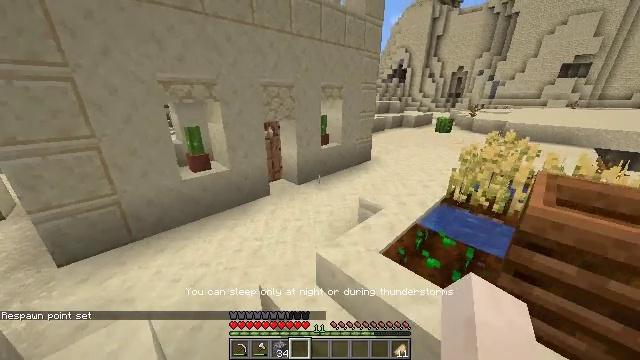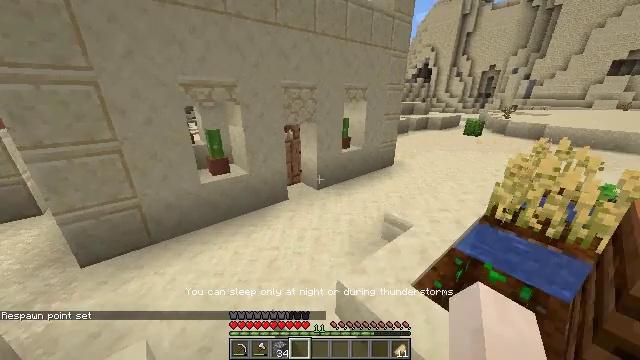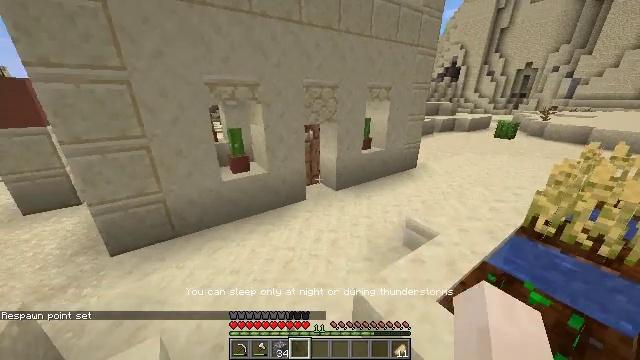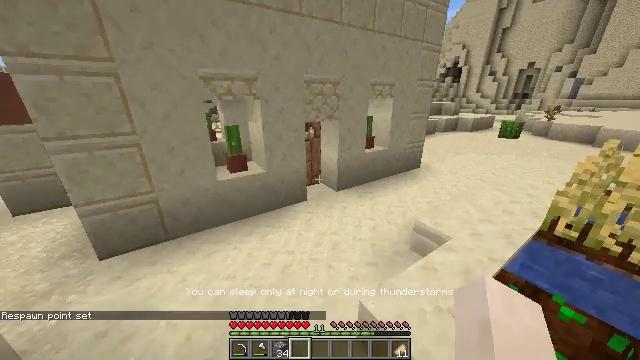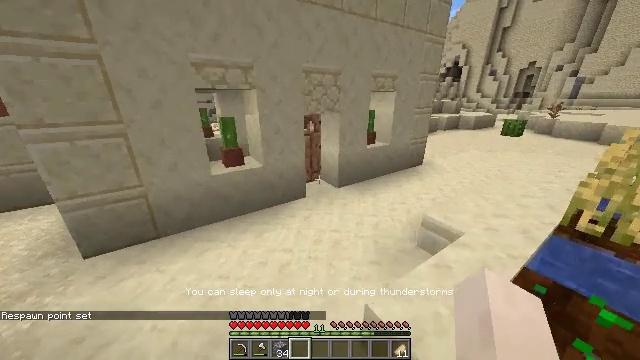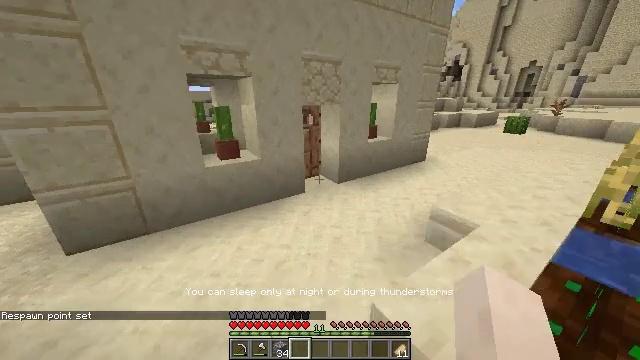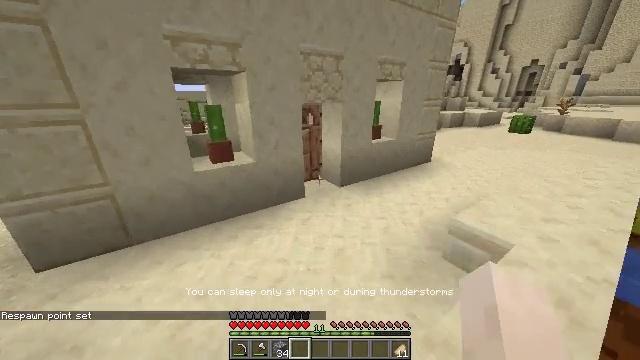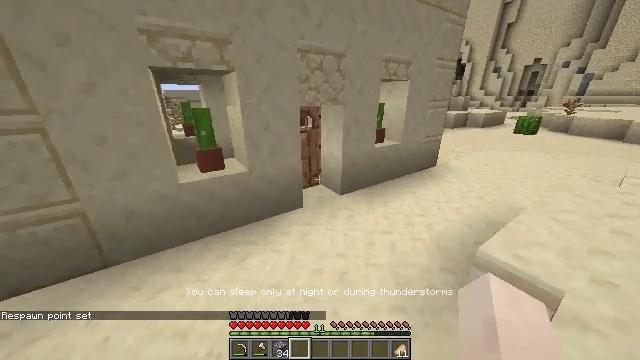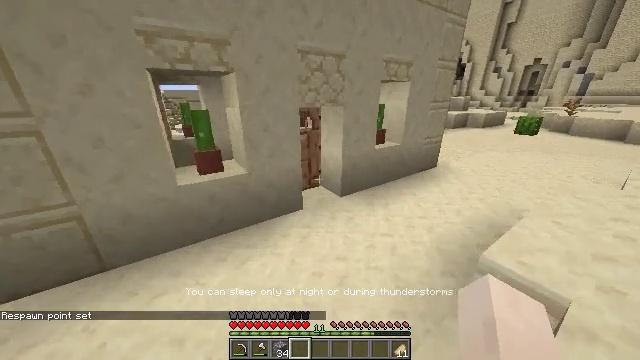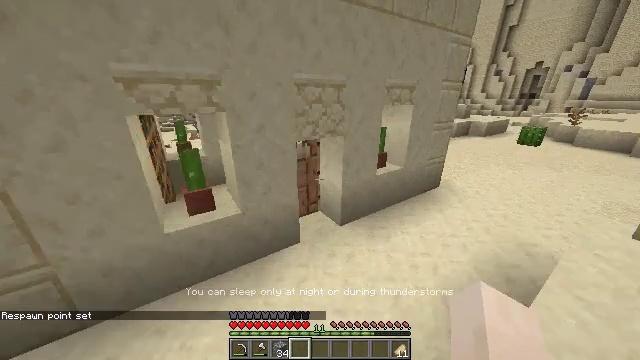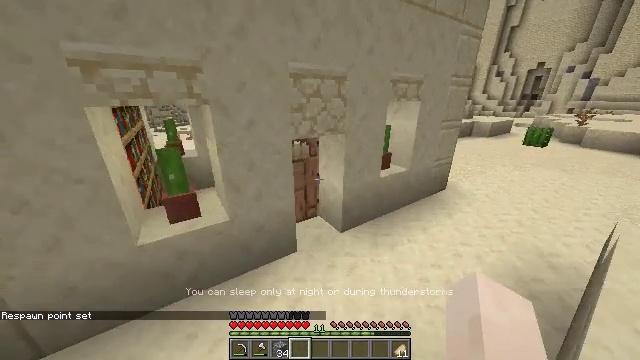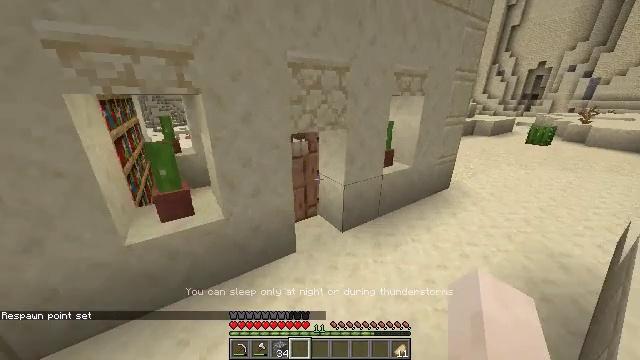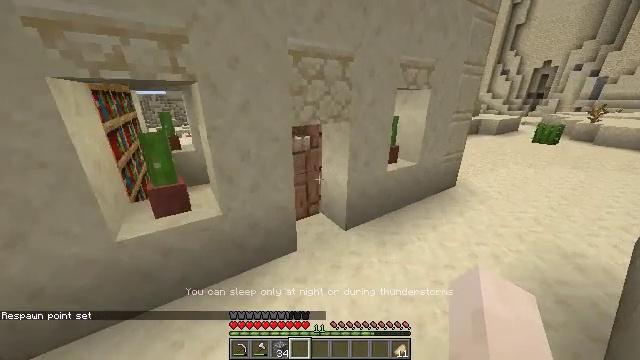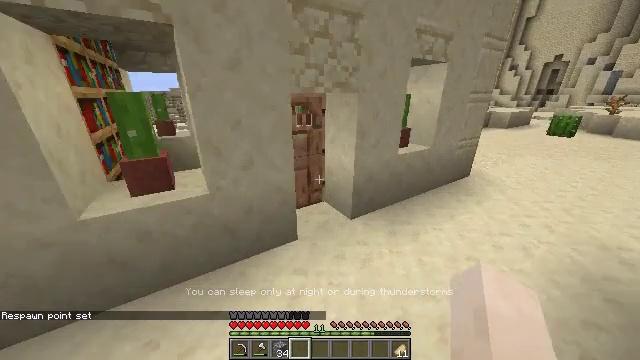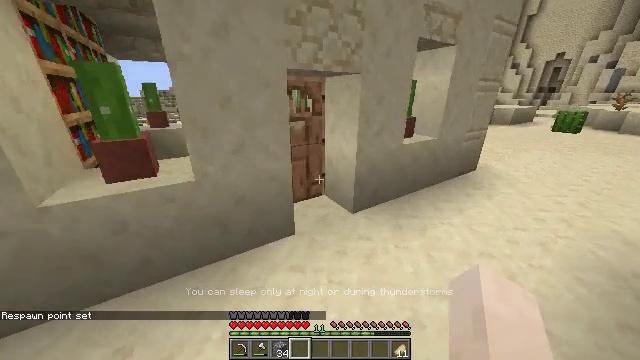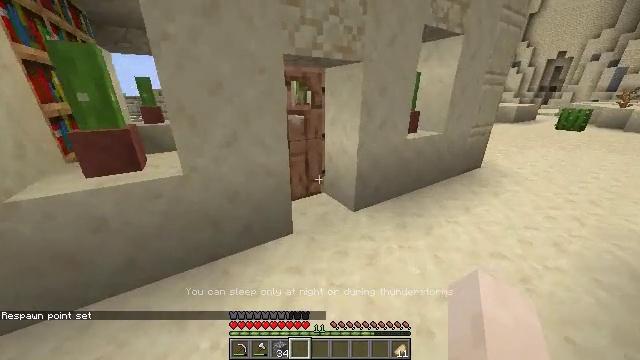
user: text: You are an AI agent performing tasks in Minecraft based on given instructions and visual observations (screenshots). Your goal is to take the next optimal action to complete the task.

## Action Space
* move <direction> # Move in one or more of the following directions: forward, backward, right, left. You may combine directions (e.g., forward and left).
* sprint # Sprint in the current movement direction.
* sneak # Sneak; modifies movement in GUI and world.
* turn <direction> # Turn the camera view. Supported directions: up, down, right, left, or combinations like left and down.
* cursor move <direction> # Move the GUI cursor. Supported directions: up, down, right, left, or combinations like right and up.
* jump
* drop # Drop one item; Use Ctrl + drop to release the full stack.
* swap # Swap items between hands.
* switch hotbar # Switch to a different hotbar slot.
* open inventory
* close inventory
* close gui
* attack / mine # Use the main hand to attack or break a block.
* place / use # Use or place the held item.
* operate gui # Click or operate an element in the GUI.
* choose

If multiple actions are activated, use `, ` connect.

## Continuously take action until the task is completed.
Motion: motion action
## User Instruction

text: Dig up the smooth sandstone block.
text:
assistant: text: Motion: move forward, sprint, turn left
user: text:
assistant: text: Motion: move forward, sprint, turn left
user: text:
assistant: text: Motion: move forward, sprint
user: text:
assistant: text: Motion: move forward, sprint
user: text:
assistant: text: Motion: move forward, sprint
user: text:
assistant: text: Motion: move forward, sprint
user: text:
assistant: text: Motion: move forward, sprint
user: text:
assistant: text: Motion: move forward, sprint
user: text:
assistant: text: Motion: move forward
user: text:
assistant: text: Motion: move forward
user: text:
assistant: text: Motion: move forward
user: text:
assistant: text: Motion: move forward
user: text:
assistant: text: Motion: move forward
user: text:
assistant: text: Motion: move forward
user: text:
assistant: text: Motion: move forward
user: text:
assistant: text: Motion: move forward
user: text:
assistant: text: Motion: move forward, turn left
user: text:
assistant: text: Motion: move forward, turn left, use / place
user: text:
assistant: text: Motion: move forward, turn left, use / place
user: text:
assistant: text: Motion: move forward and move right, turn left and down, use / place
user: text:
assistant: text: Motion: move forward and move right, turn left, use / place
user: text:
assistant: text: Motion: move forward and move right, turn left
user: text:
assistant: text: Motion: move forward, turn left
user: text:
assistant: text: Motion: move forward, turn left
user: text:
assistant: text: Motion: move forward
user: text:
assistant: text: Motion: move forward
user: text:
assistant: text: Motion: move forward
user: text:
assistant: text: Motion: move forward
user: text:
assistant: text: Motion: move forward
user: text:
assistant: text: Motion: move forward and move left, turn right and down